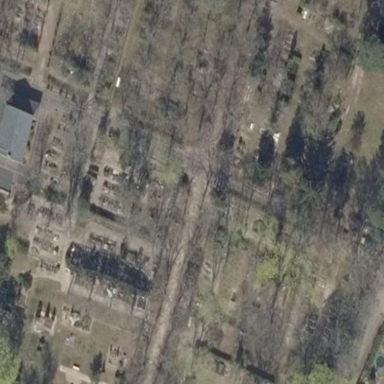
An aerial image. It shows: Cemetery.